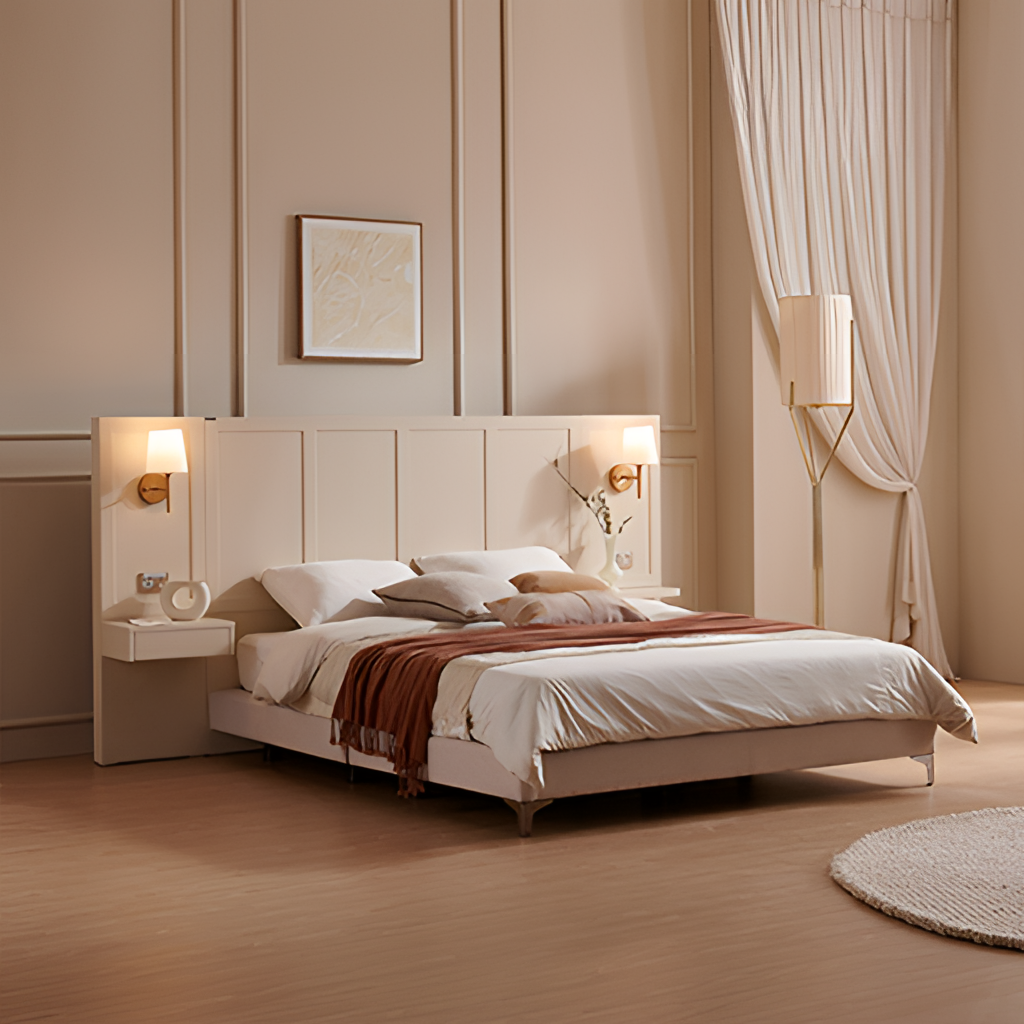
bedroom, beige fabric backlit headboard bed, beige paint wallpaper, with solid pattern, wood flooring, with plank pattern, minimalist